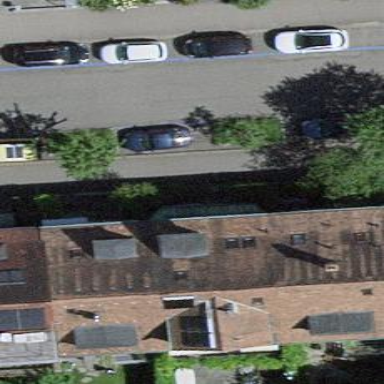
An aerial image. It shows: Terrace building.